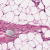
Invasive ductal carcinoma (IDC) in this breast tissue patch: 0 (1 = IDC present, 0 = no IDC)